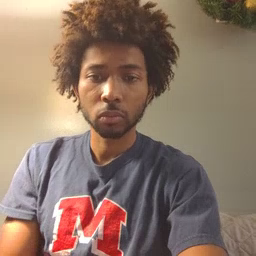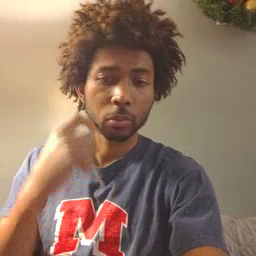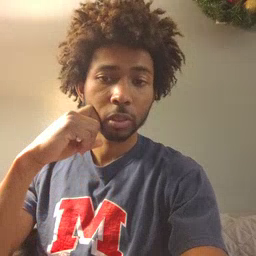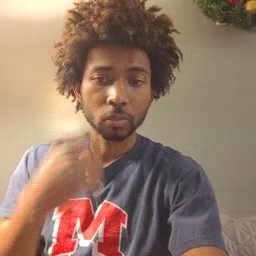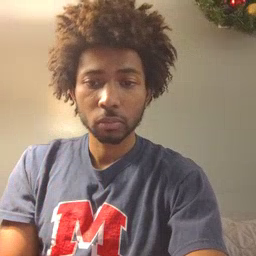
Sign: apple